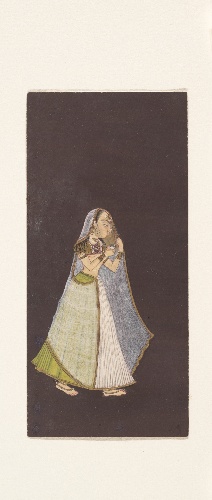
Date: ca. 1725
Object type: Painting
Classification: Paintings
Medium: Ink and opaque watercolor on paper
Culture: India (Rajasthan, Bikaner)
Dimensions: 5 5/8 x 2 5/8 in. (14.3 x 6.7 cm)
Department: Asian Art
Credit line: Gift of Mr. and Mrs. Uzi Zucker, 1977
Accession year: 1977
Repository: Metropolitan Museum of Art, New York, NY
Tags: Women|Lamps